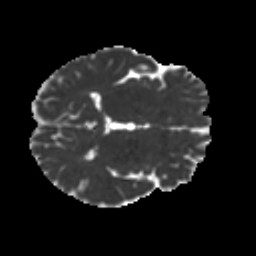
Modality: MD
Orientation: axial
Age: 35
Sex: male
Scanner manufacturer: ge
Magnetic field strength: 3 T
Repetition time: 7.8 s
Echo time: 0.0613 s